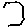
Label: hexagon